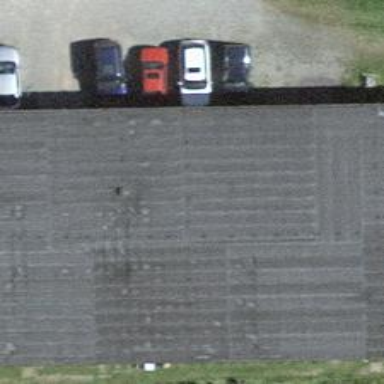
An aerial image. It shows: Car repair shop.